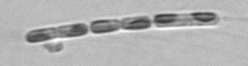
Label: Chaetoceros_subtilis